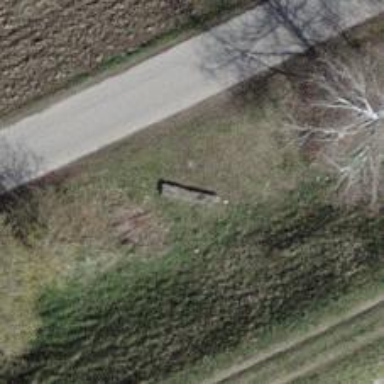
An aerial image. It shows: Bench.